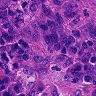
Metastatic tissue present: yes